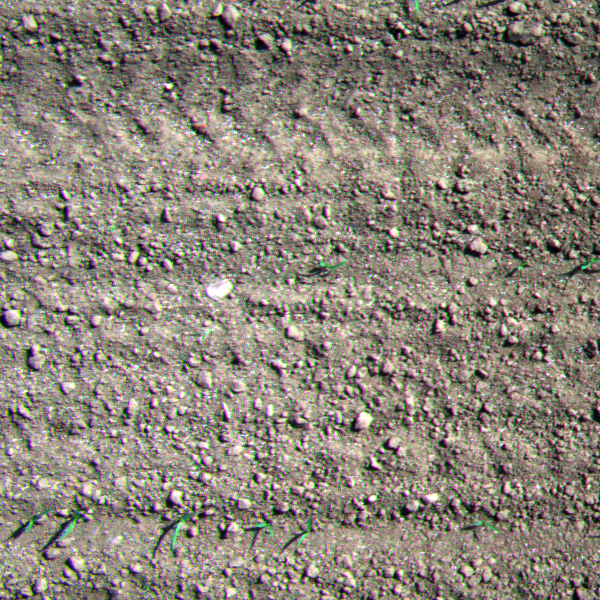
Acquisition date: 2023-05-25
Tile: 0158
Annotated plant instances:
label: maize
label: maize
label: maize
label: maize
label: maize
label: maize
label: barnyard_grass
label: amaranth
label: weed_other
label: weed_other
label: maize
label: maize
label: maize
label: weed_other
label: weed_other
label: maize
label: weed_other
label: weed_other
label: weed_other
label: weed_other
label: weed_other
label: weed_other
label: quickweed
label: amaranth
label: amaranth
label: amaranth
label: weed_other
label: weed_other